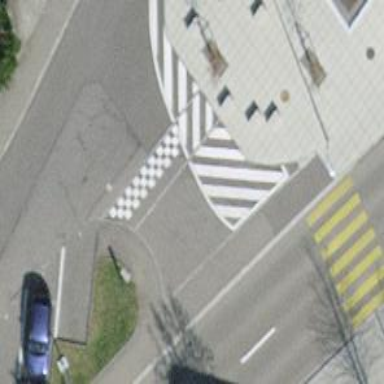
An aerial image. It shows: Traffic calming table.